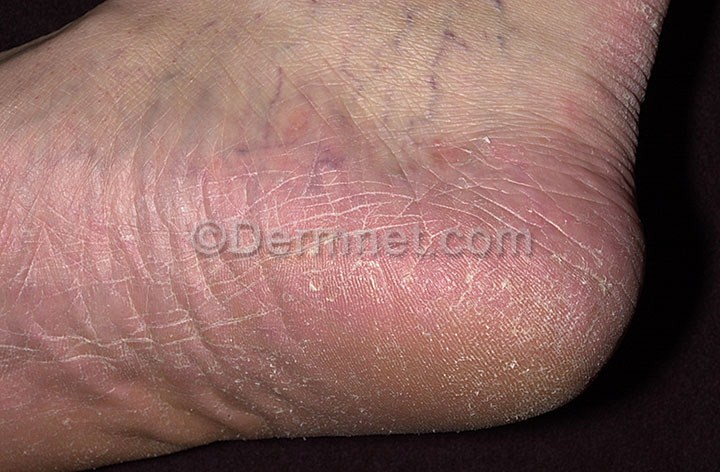
Disease: Tinea Ringworm Candidiasis and other Fungal Infections